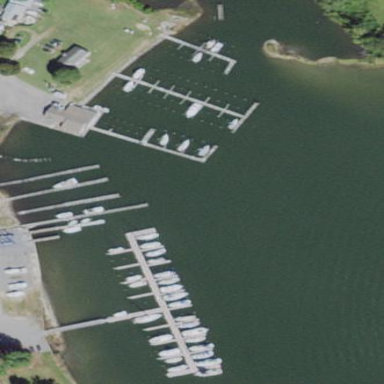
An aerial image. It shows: Marina on leisure land.